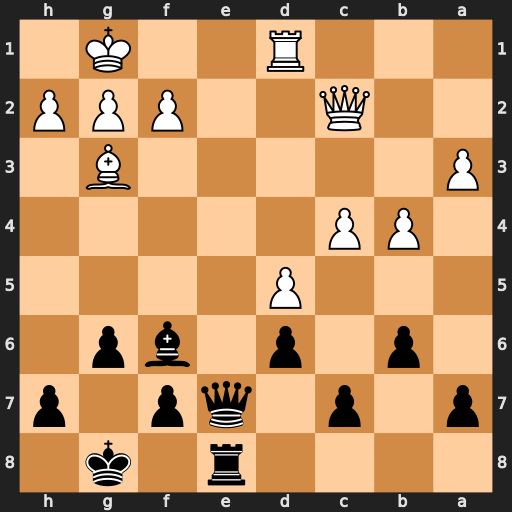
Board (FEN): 4r1k1/p1p1qp1p/1p1p1bp1/3P4/1PP5/P5B1/2Q2PPP/3R2K1
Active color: b
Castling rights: -
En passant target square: -
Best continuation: Qe1+ Rxe1 Rxe1#